Field crop: maize
Growth stage: 2
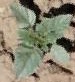
Species: datura